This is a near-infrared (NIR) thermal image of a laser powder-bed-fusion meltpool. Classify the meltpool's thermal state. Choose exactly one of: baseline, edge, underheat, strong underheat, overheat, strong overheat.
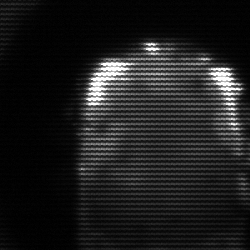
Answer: baseline